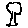
Label: tree